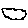
Label: cloud